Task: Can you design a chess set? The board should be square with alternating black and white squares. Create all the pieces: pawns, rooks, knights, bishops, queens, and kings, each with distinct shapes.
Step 1706:
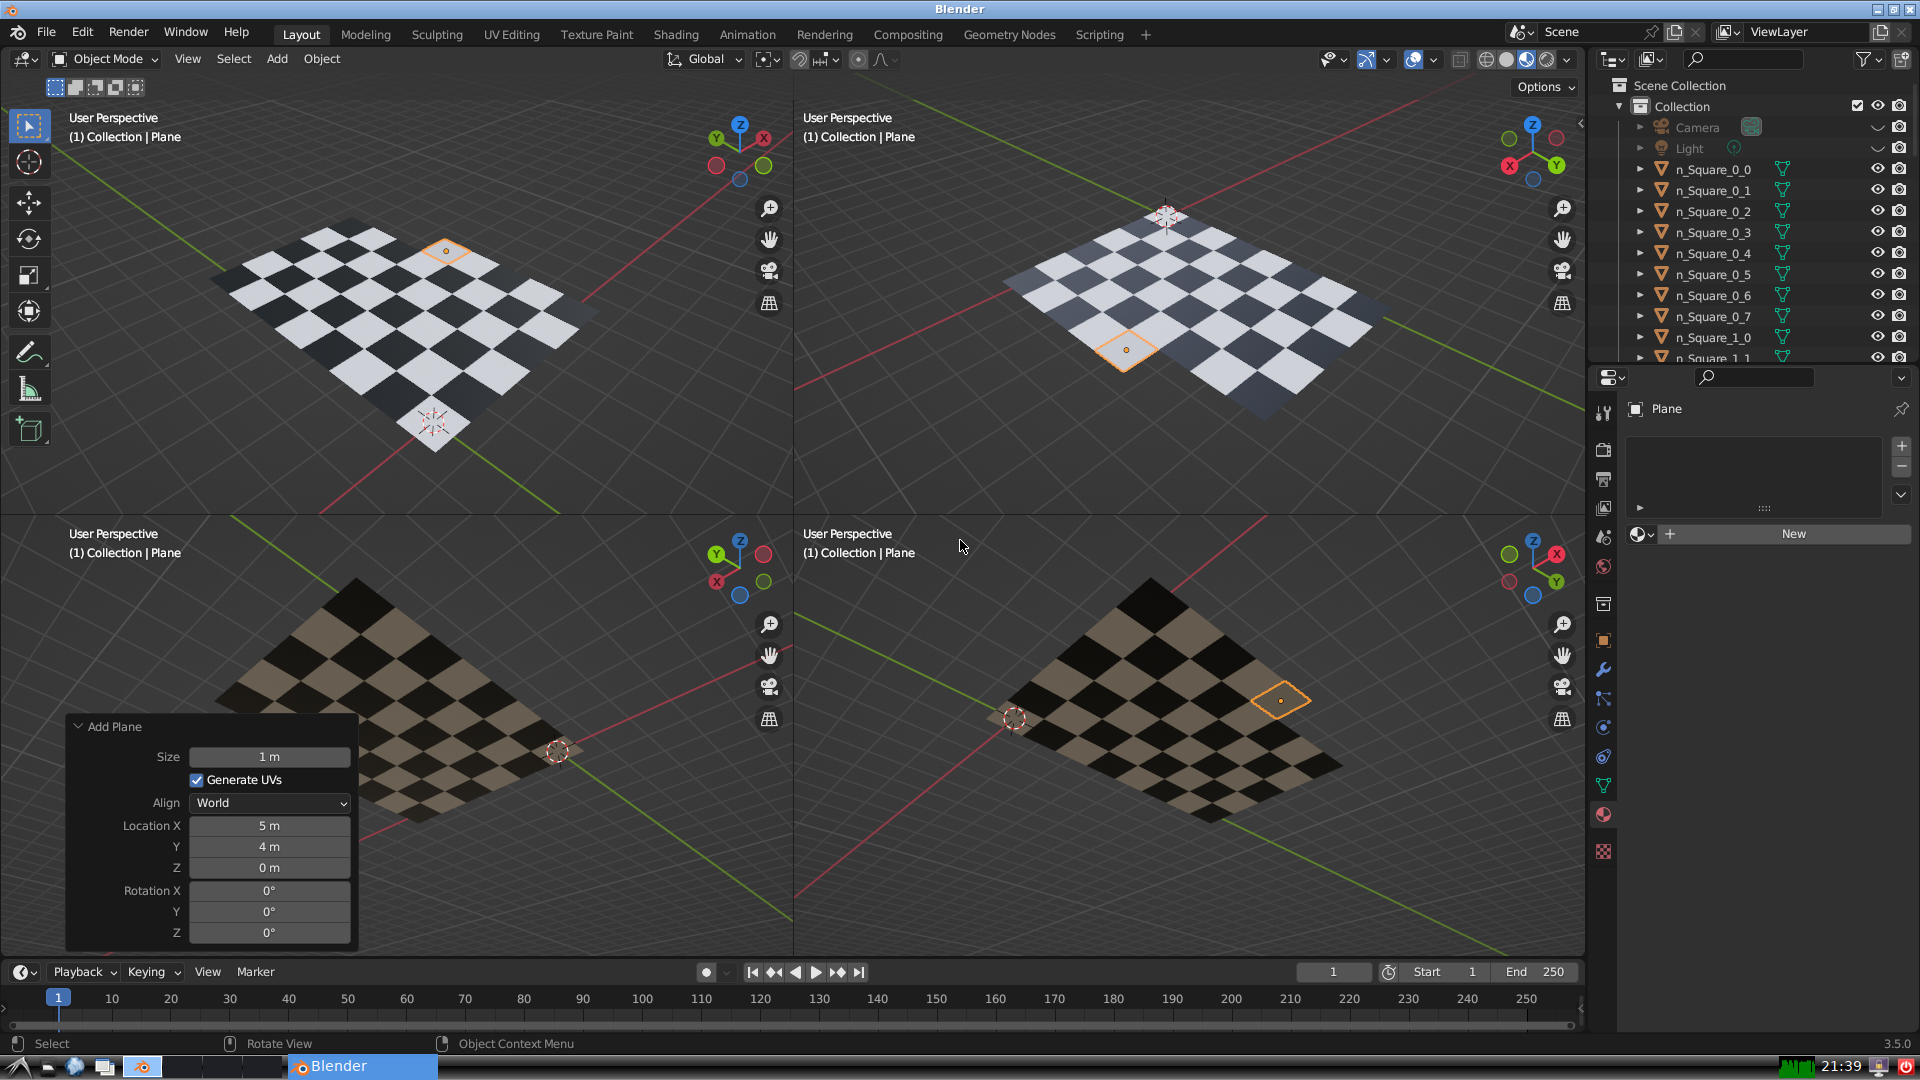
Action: {"mouse_move": [1608, 631]}